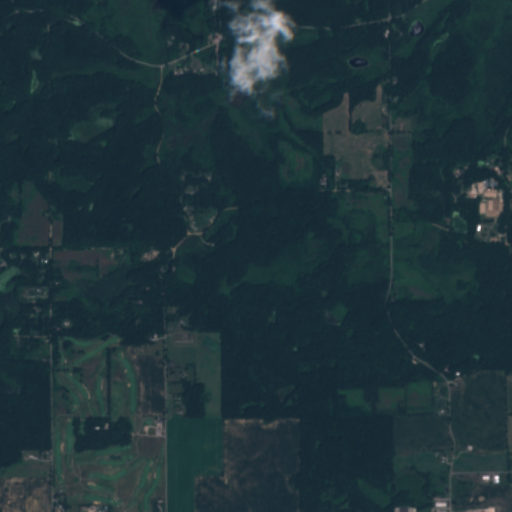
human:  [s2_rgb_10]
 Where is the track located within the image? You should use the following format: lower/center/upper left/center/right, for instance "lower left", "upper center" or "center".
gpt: There is no track in the image.